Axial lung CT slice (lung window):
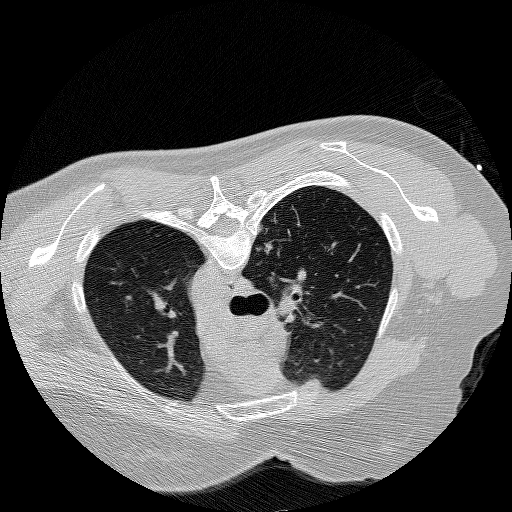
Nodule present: yes
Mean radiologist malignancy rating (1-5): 5